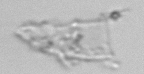
Label: detritus_transparent